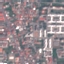
Land use / land cover: Residential